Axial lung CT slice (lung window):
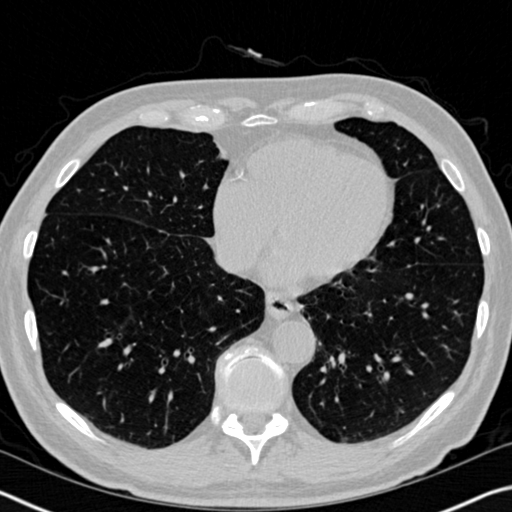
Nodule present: no